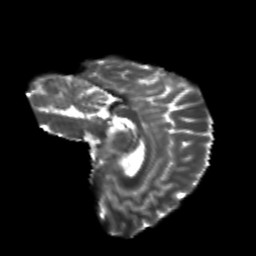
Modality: T2w
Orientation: sagittal
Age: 23
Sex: female
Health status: healthy
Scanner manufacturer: philips
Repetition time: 7.391 s
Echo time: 0.08599 s